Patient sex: M
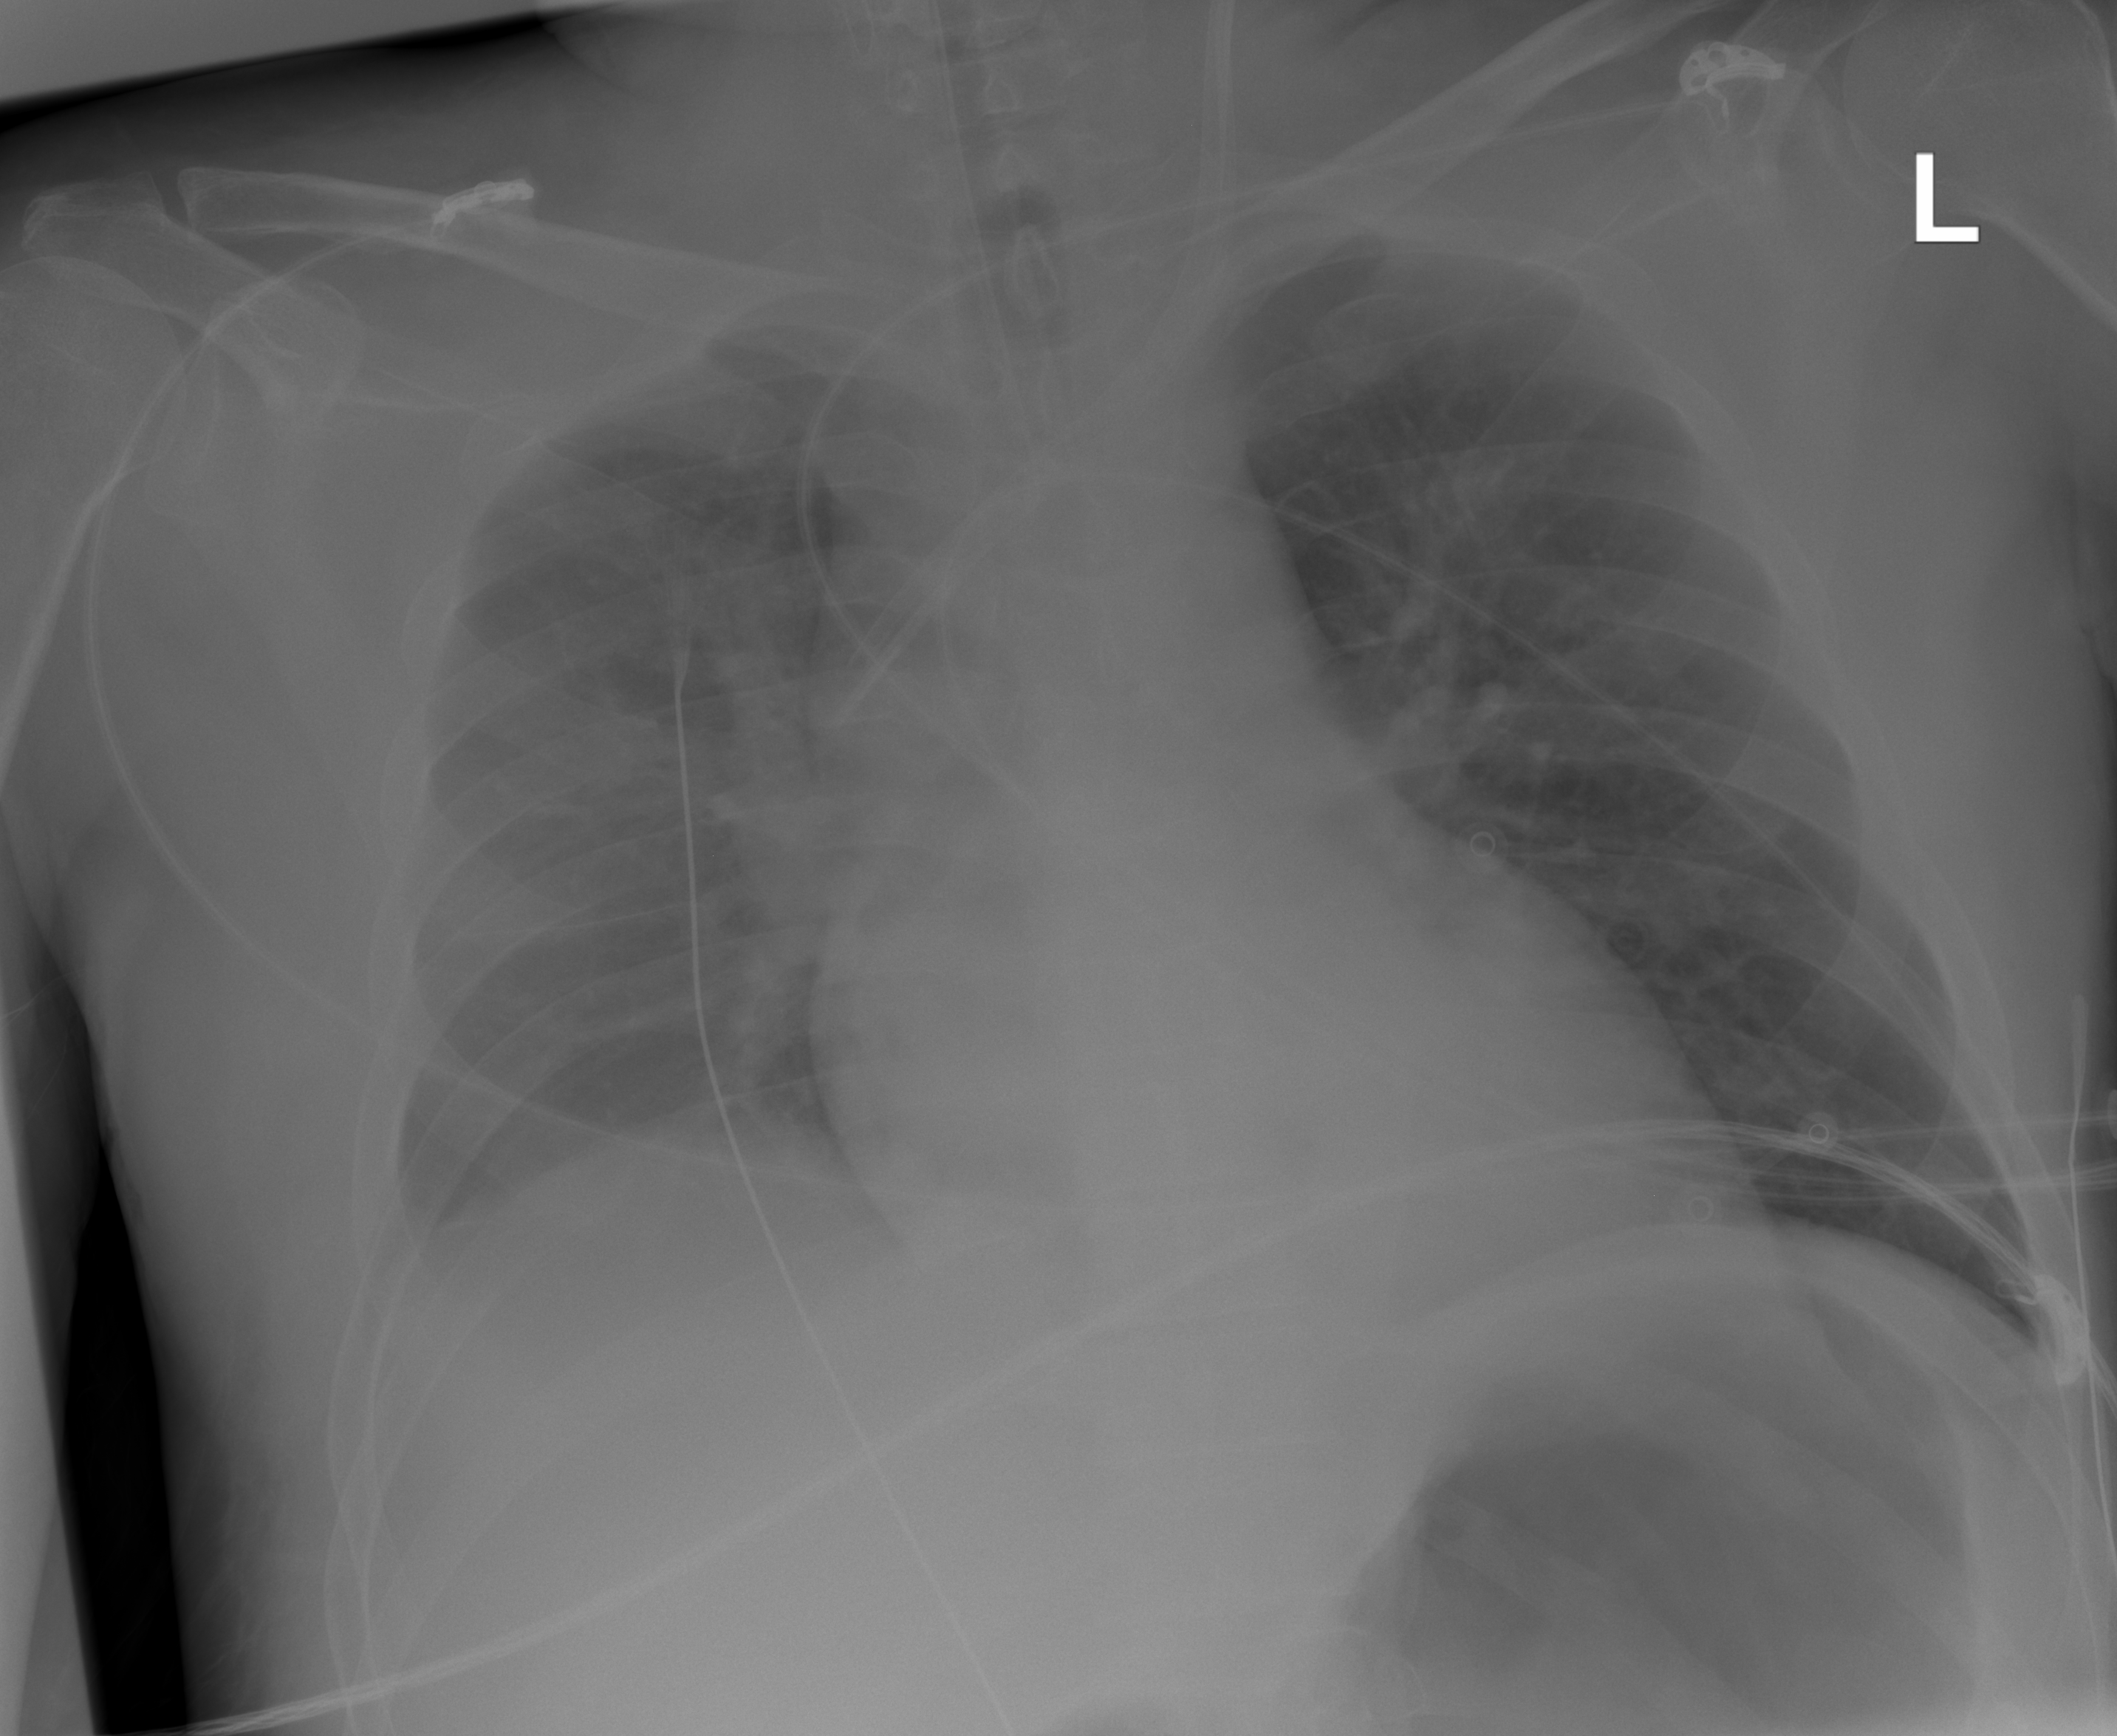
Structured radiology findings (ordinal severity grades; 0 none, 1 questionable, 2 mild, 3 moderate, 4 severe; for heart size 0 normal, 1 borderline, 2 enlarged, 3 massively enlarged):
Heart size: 0
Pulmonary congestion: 0
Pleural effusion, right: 3
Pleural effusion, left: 0
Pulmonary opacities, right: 0
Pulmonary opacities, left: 0
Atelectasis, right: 2
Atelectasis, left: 0